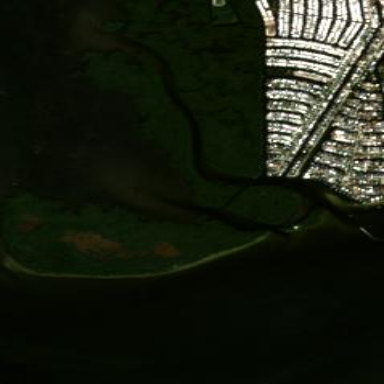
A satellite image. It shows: Coastline with mangrove wetlands.